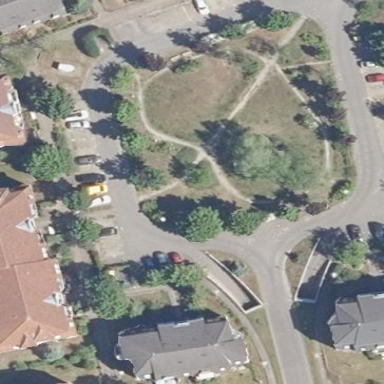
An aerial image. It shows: Footway with ground surface.